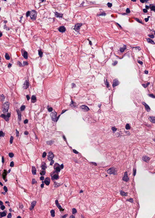
Tumor epithelial tissue: no
Tumor-associated stroma tissue: yes
Normal tissue: no